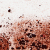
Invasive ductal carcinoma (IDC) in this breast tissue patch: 0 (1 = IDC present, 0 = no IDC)